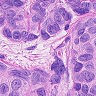
Metastatic tissue present: yes